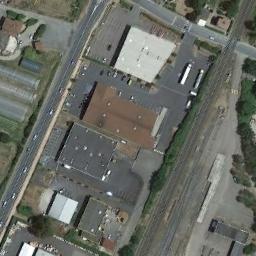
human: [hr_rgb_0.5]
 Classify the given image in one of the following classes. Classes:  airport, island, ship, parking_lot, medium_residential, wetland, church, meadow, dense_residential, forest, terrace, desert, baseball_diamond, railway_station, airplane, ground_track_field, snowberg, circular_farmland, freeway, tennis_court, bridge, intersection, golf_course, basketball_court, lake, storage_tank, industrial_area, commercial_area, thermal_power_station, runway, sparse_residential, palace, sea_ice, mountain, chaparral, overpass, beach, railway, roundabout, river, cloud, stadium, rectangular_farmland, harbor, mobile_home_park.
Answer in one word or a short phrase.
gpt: industrial_area